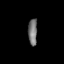
Tissue: prostate
Cell type: T cells
Senescence score: 0.313
Nuclear area (px): 234
Mean DAPI intensity: 117.825